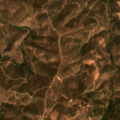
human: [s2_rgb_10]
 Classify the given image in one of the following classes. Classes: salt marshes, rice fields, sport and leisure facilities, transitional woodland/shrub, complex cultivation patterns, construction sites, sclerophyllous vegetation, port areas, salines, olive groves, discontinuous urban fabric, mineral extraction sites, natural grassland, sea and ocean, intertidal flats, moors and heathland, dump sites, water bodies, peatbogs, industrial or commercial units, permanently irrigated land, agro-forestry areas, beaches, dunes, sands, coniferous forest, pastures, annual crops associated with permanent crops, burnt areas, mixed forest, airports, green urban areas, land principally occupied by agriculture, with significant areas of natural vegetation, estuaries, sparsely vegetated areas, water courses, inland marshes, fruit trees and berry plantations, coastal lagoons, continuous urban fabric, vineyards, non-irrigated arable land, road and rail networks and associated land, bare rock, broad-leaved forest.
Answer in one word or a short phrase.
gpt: broad-leaved forest, sclerophyllous vegetation